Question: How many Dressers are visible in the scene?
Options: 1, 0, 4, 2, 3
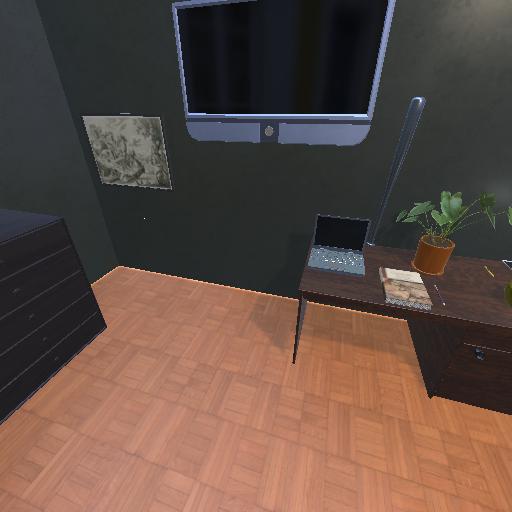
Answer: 1